Question: ClueTips is making the box look like this. I can barely read it. Where might I be going wrong?

Much thanks for any help. My HTML:
'''
<!DOCTYPE html PUBLIC "-//W3C//DTD XHTML 1.0 Strict//EN" "http://www.w3.org/TR/xhtml1/DTD/xhtml1-strict.dtd">
<html xmlns="http://www.w3.org/1999/xhtml" lang="en-us" xml:lang="en-us" >
<head>
<link rel="stylesheet" href="/media/blueprint/screen.css" type="text/css" media="screen, projection">
<link rel="stylesheet" href="/media/blueprint/print.css" type="text/css" media="print">
<link rel="stylesheet" href="/media/cluetip/jquery.cluetip.css" type="text/css" media="print">
<script type="text/javascript" src="/media/jquery-1.5.2.min.js"></script>
<script type="text/javascript" src="/media/cluetip/jquery.cluetip.js"></script>
<script type="text/javascript">
$(document).ready(function() {
$('a.tips').cluetip();
});
</script>
</head>
<body class="search">
<table id="search_results">
<tr>
<td><a class="tips" rel="/plasmid/1/" href="/plasmid/1/">SV40</a></td>
</tr>
<tr>
<td><a class="tips" rel="/plasmid/1/" href="/plasmid/4/">CAG</a></td>
</tr>
</table>
</body>
</html>
'''
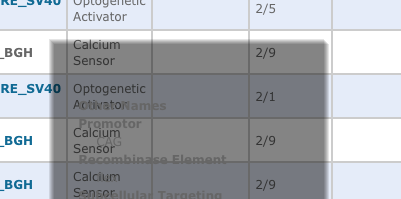
Answer: Ah fixed it. I copied the '<link rel="stylesheet"...' line for the cluetip css from another line and it had media=print. It needed to say media=screen.